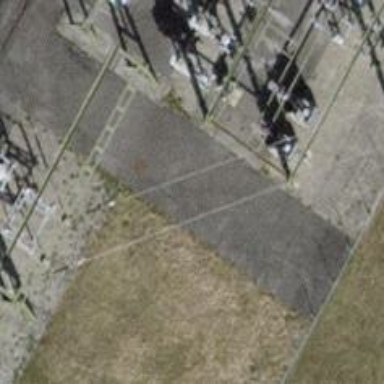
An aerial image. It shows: Power line in the image.